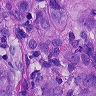
Metastatic tissue present: yes